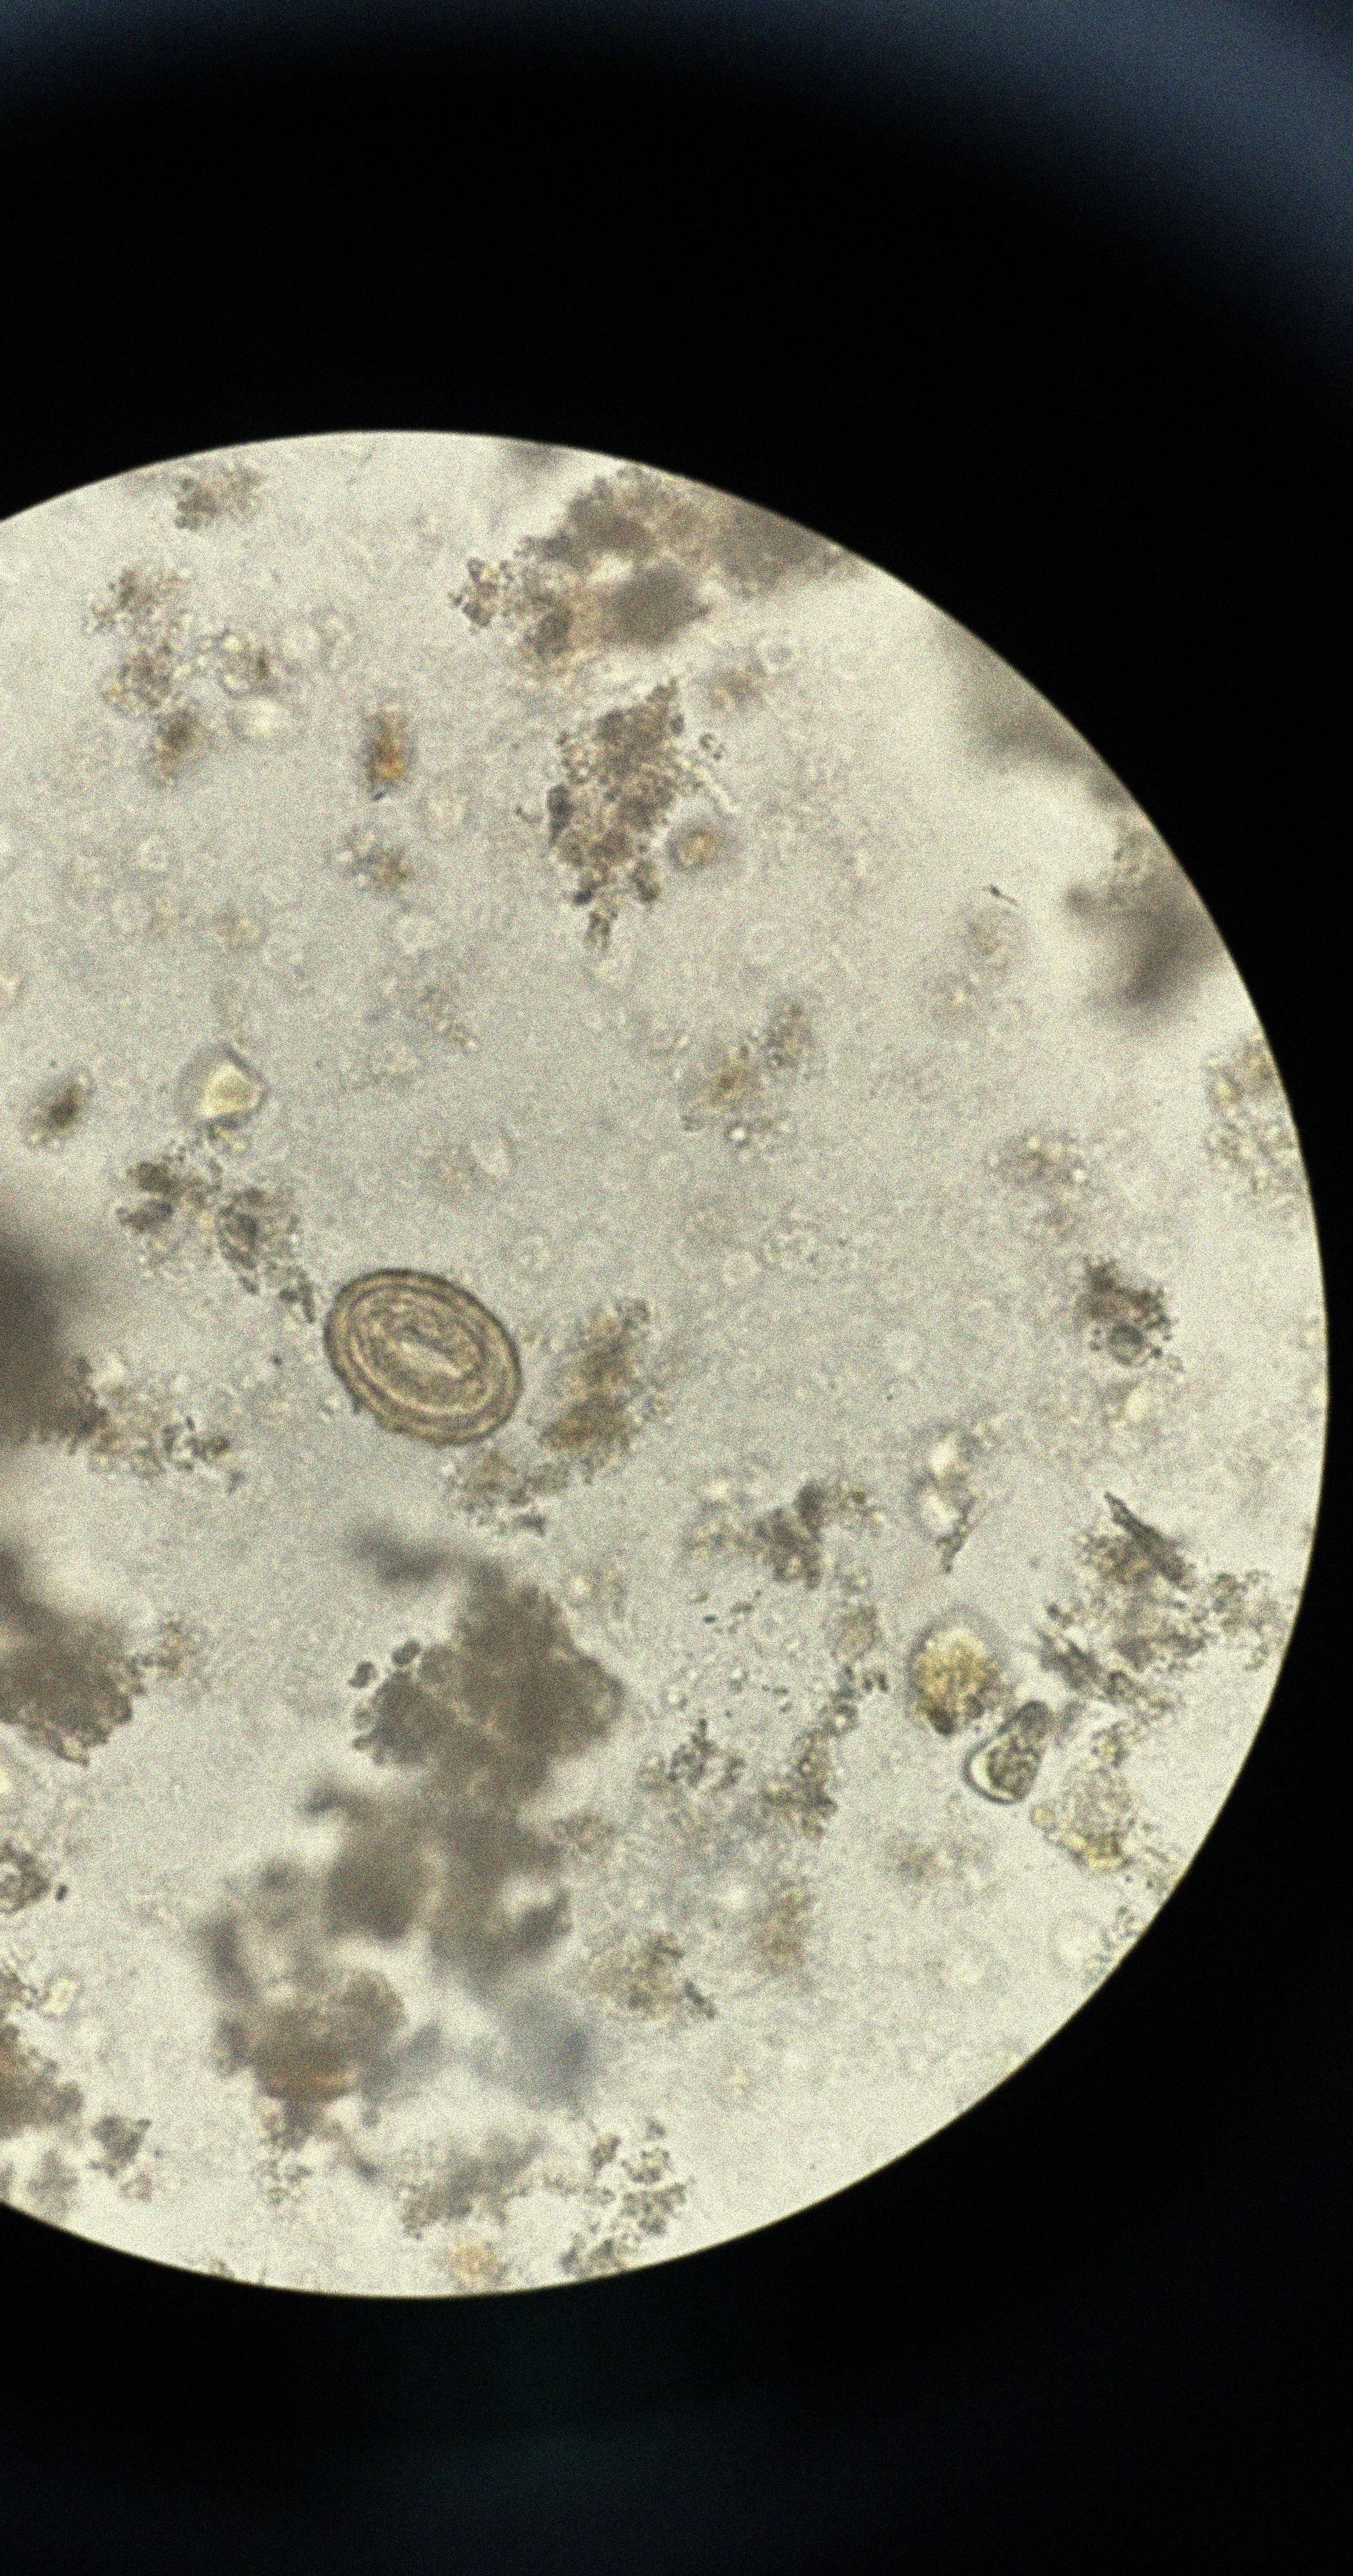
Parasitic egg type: Ascaris lumbricoides